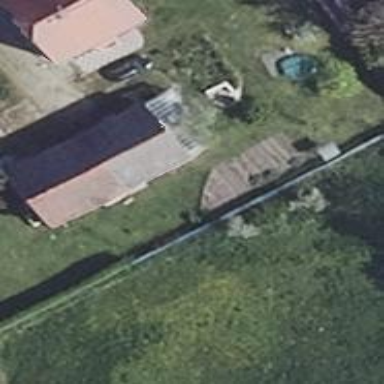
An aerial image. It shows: Shed.